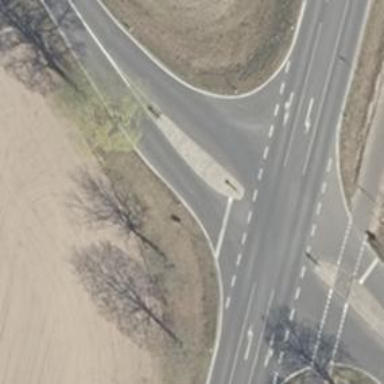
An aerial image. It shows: Stop road.